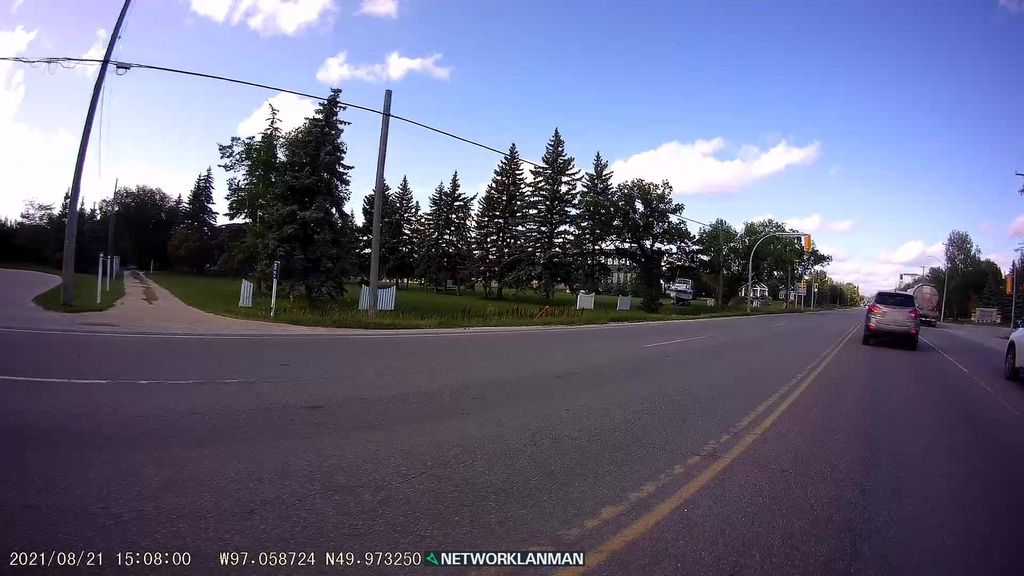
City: winnipeg